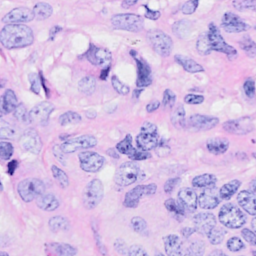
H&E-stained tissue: Breast